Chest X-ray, PA view. Patient: 57 years old, sex F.
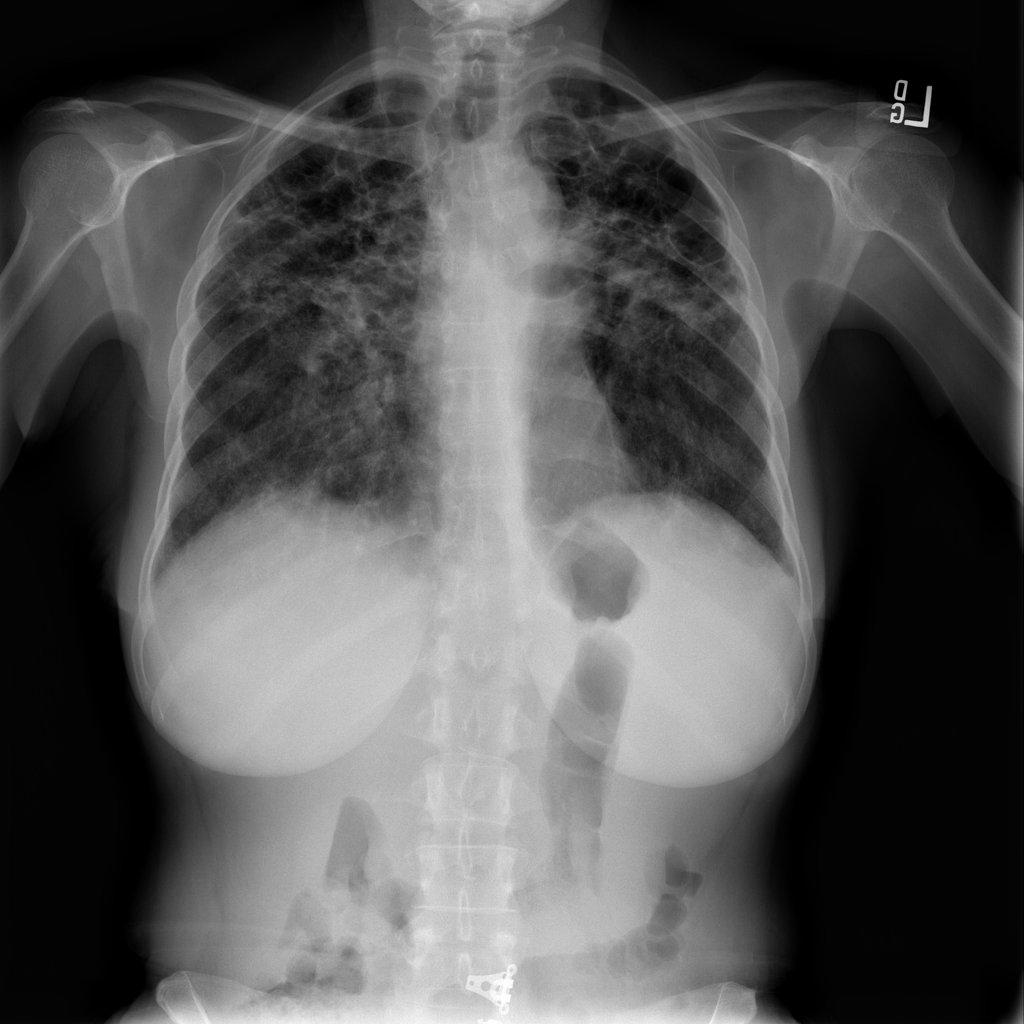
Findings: No Finding